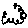
Label: cloud